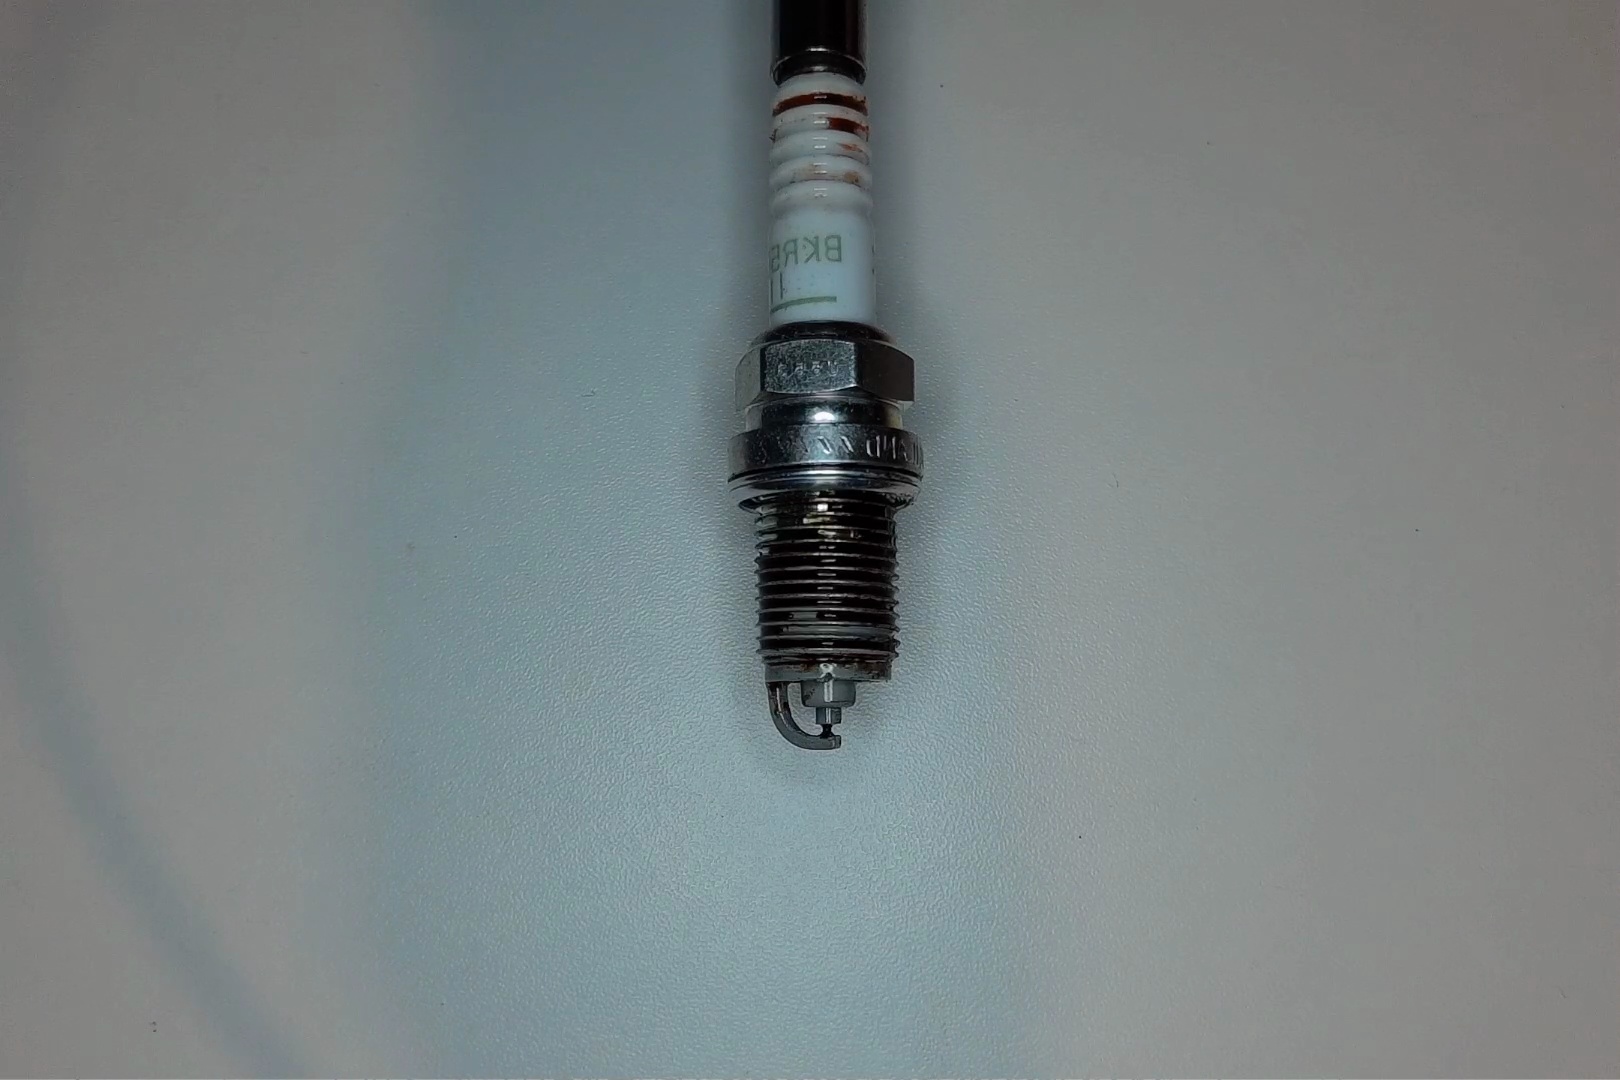
Label: anomaly